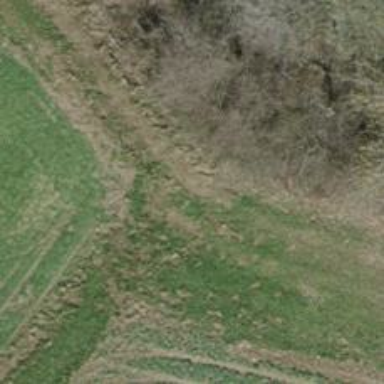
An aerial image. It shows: Path covered in grass.